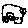
Label: car